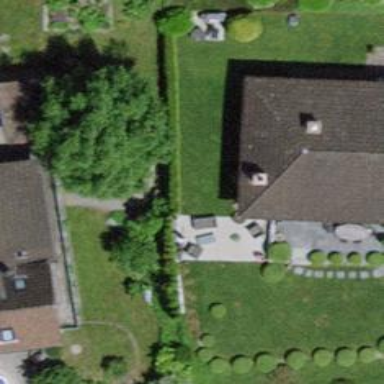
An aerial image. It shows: Hedge barrier.